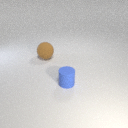
large brown rubber sphere to the left of small blue rubber cylinder